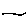
Label: line